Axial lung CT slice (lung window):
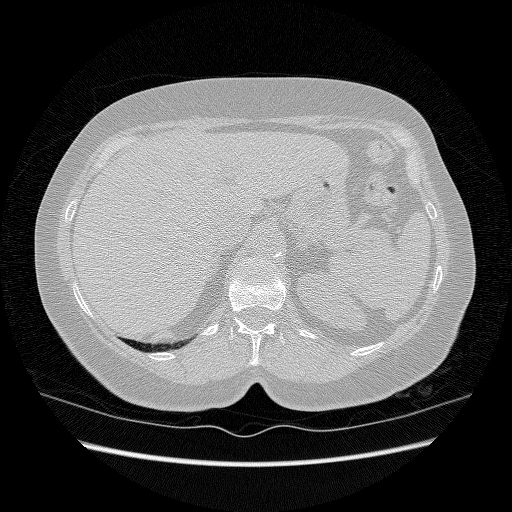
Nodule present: no